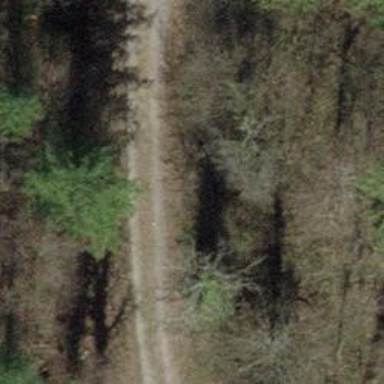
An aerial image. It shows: Track with compacted grade3 surface.